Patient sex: F
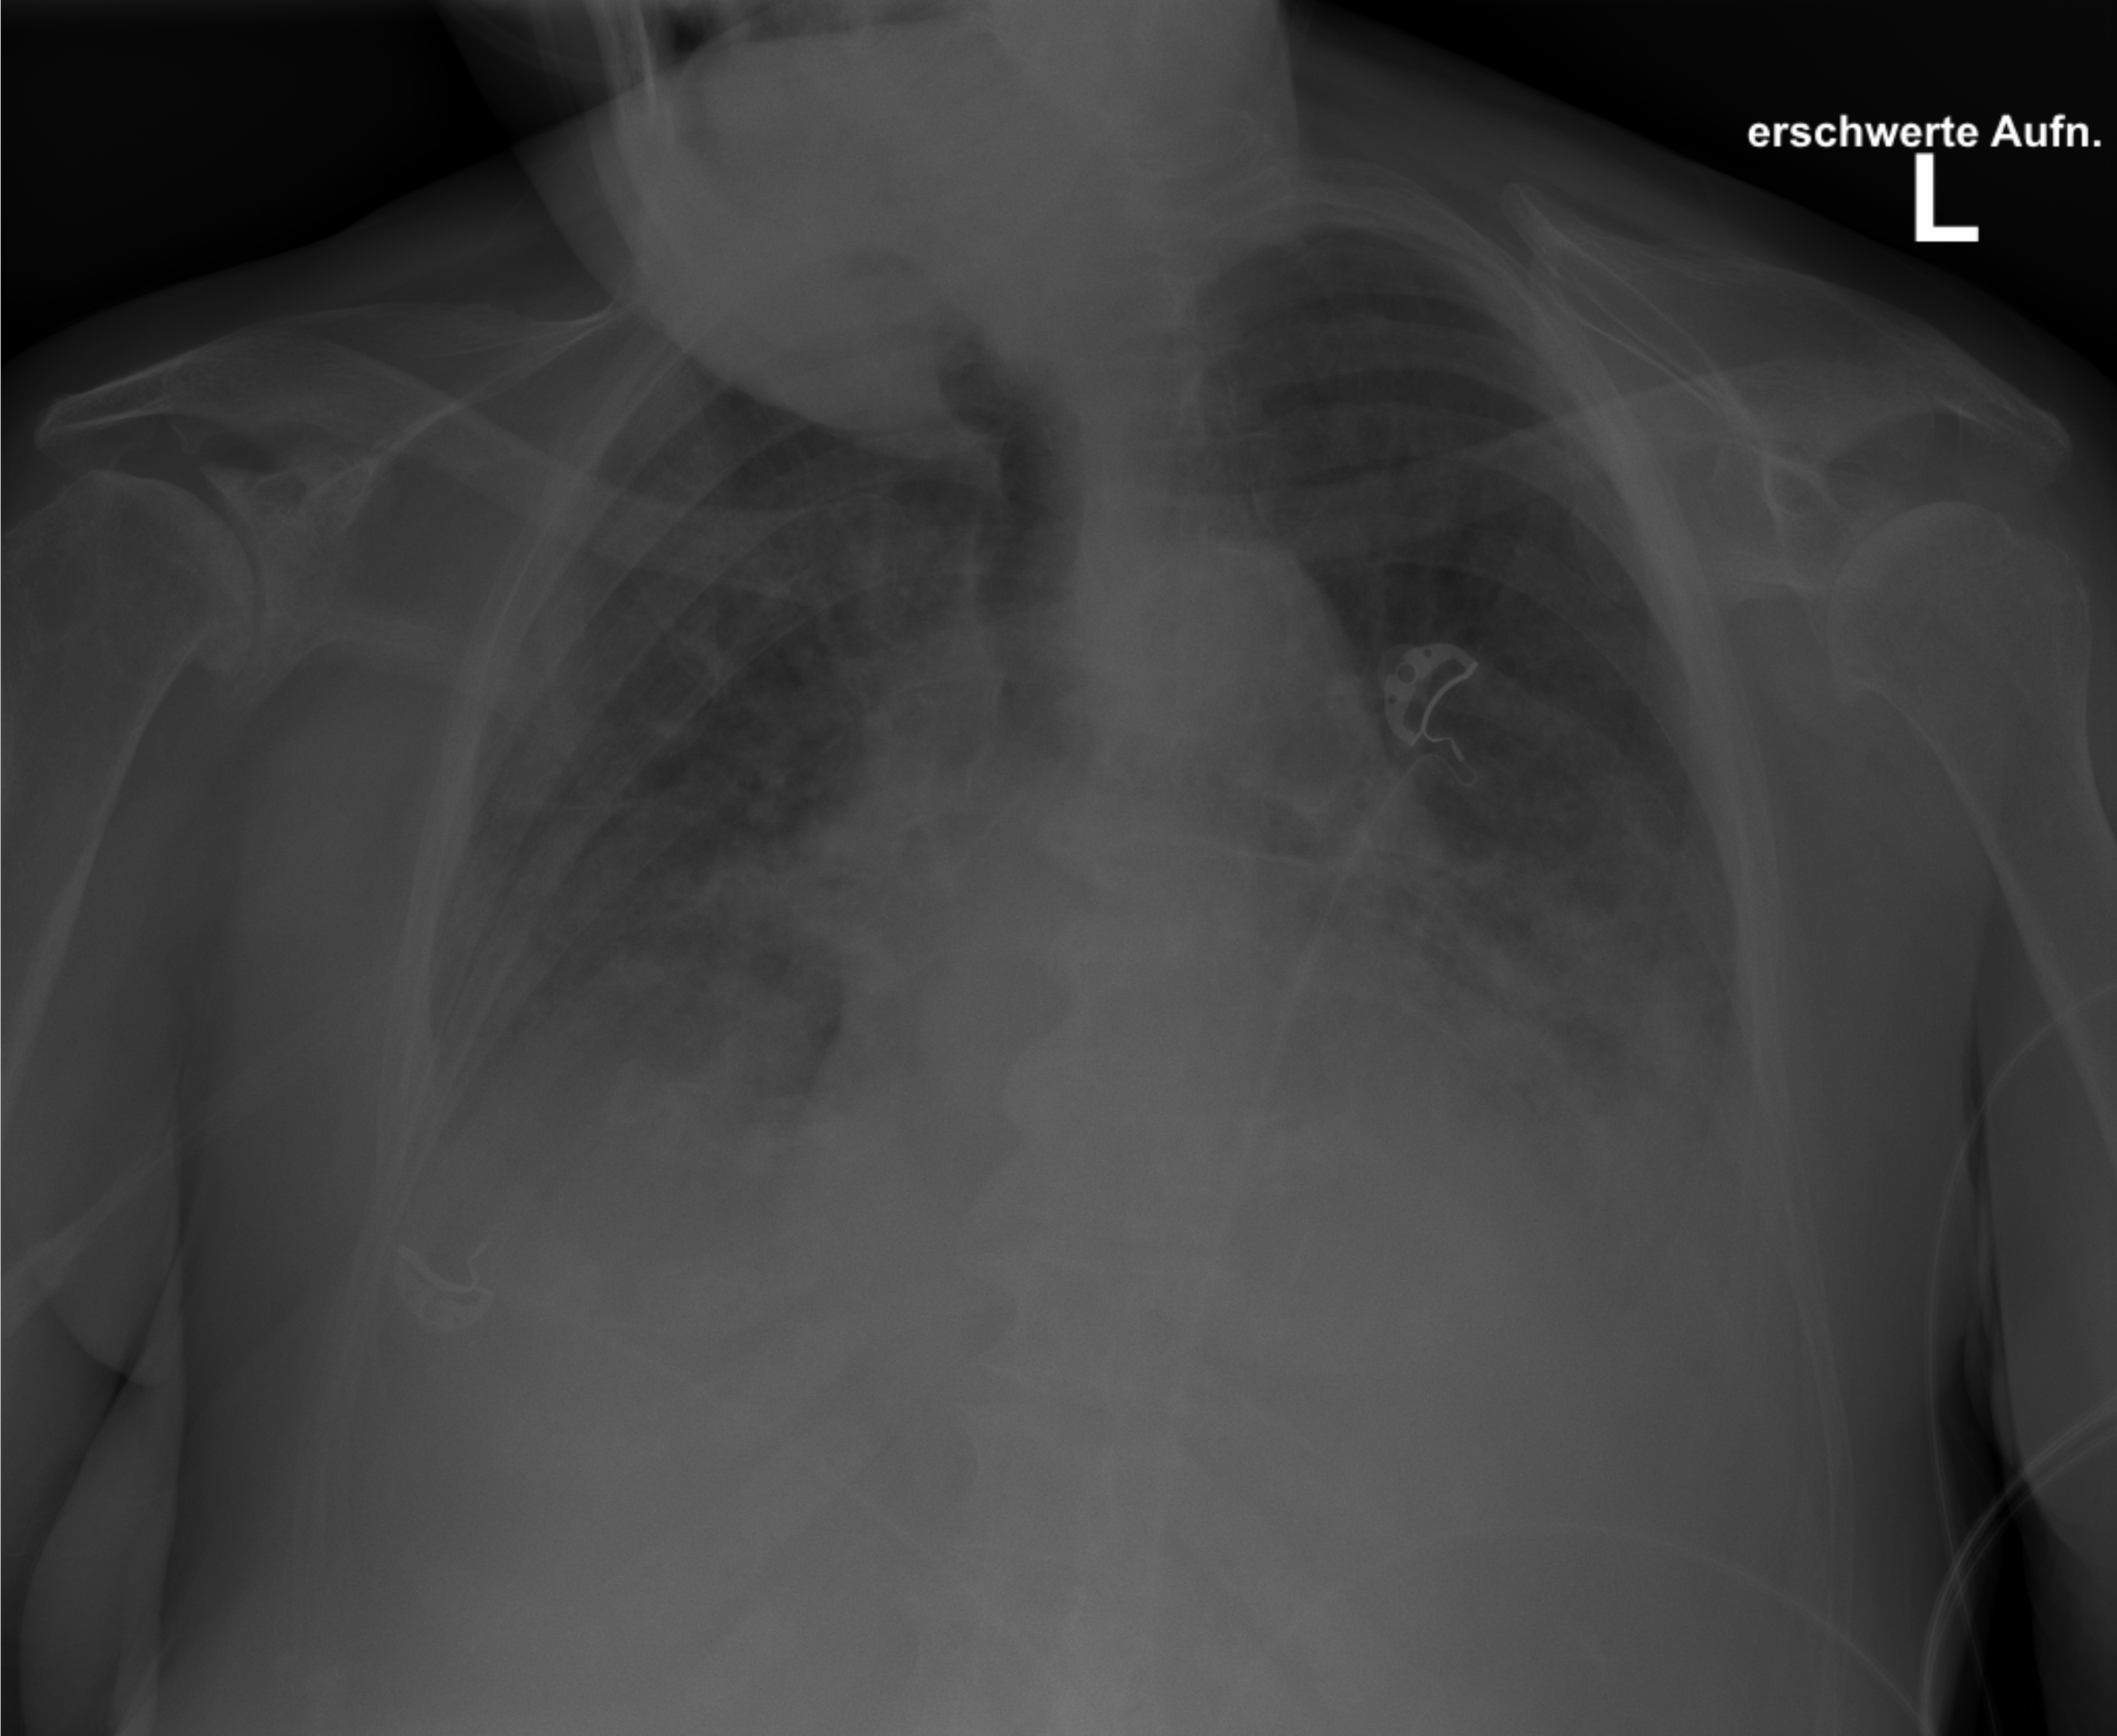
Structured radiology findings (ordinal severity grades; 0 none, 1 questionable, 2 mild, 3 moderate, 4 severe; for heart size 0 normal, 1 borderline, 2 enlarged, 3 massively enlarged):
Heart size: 2
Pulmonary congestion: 3
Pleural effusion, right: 3
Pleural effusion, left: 3
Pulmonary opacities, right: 0
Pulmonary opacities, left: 0
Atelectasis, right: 2
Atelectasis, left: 2